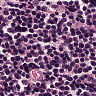
Metastatic tissue present: no